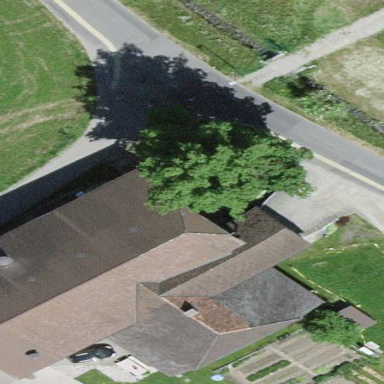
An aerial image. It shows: Farm building.